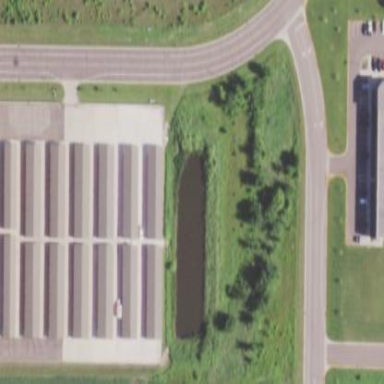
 known as Public Storage according to Wikipedia."